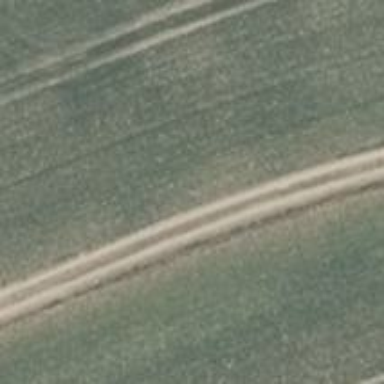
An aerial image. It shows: Agricultural track with grade 4 dirt surface suitable for agricultural vehicles.